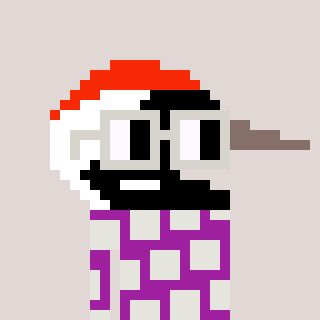
a pixel art character with square light gray glasses, a crane-shaped head and a magenta-colored body on a warm background